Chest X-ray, PA view. Patient: 83 years old, sex M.
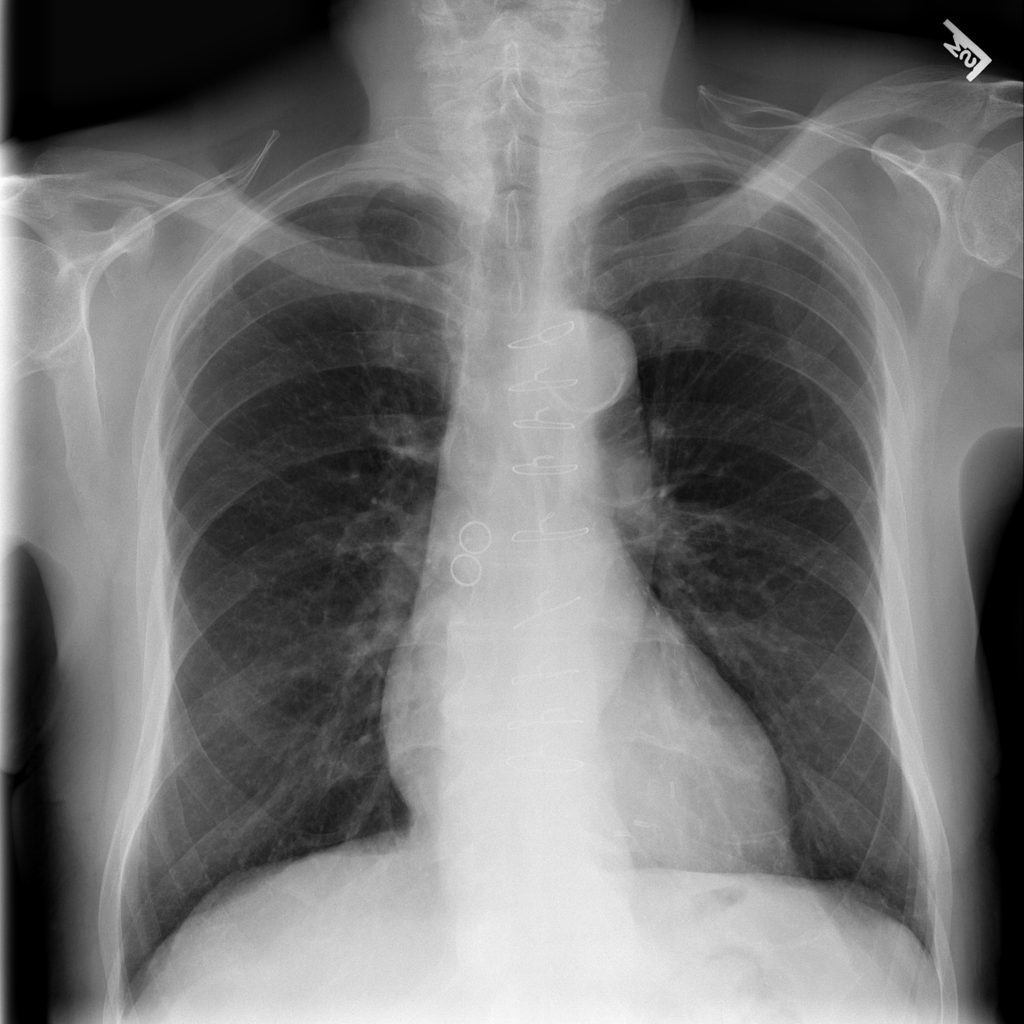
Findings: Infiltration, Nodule